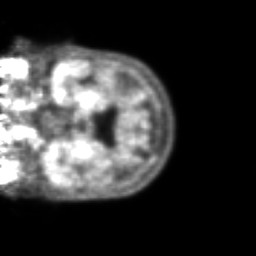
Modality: PET
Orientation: coronal
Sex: female
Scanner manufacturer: ge